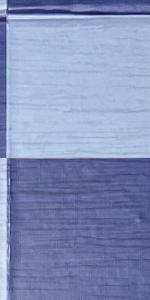
Label: Empty